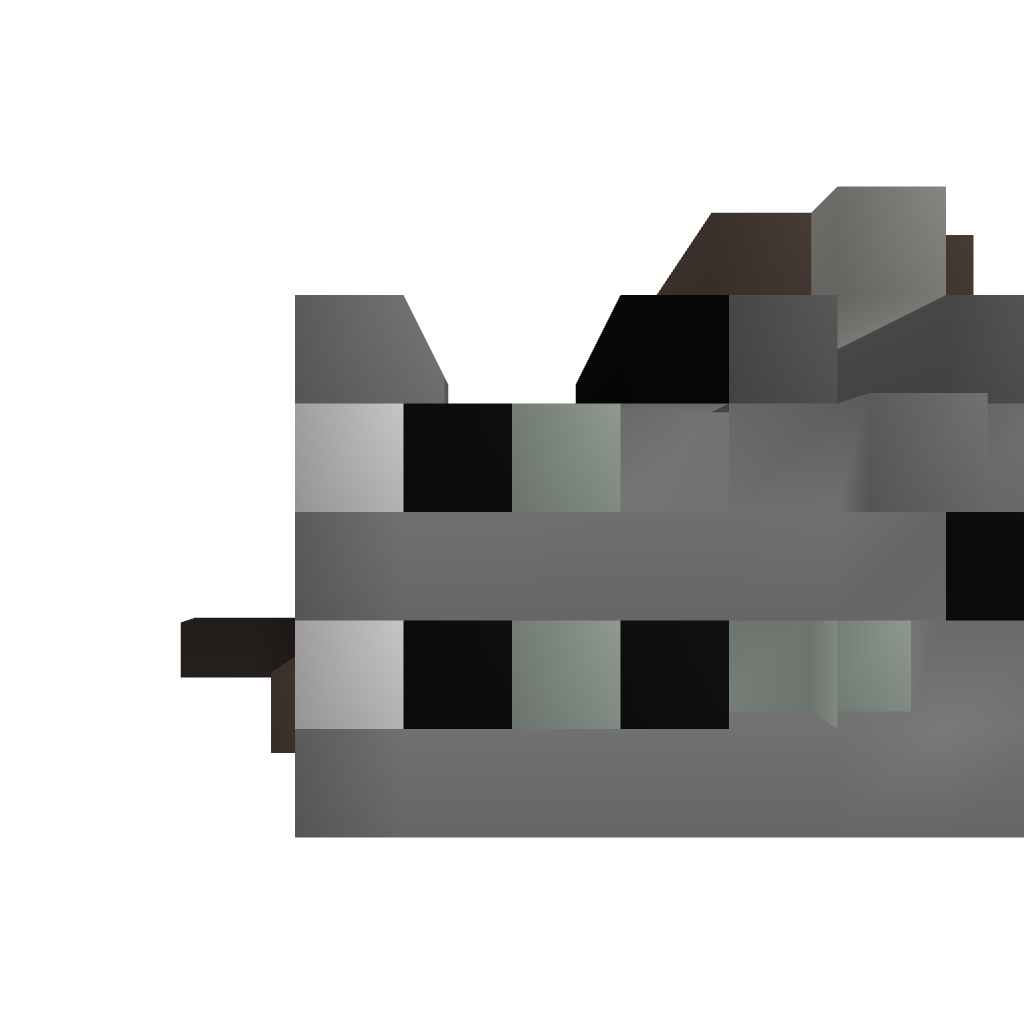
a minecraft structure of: Potion brewer